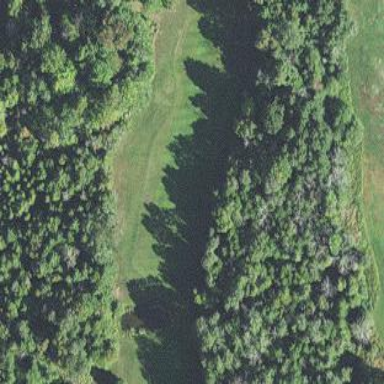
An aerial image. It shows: Golf fairway surrounded by grass.